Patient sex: M
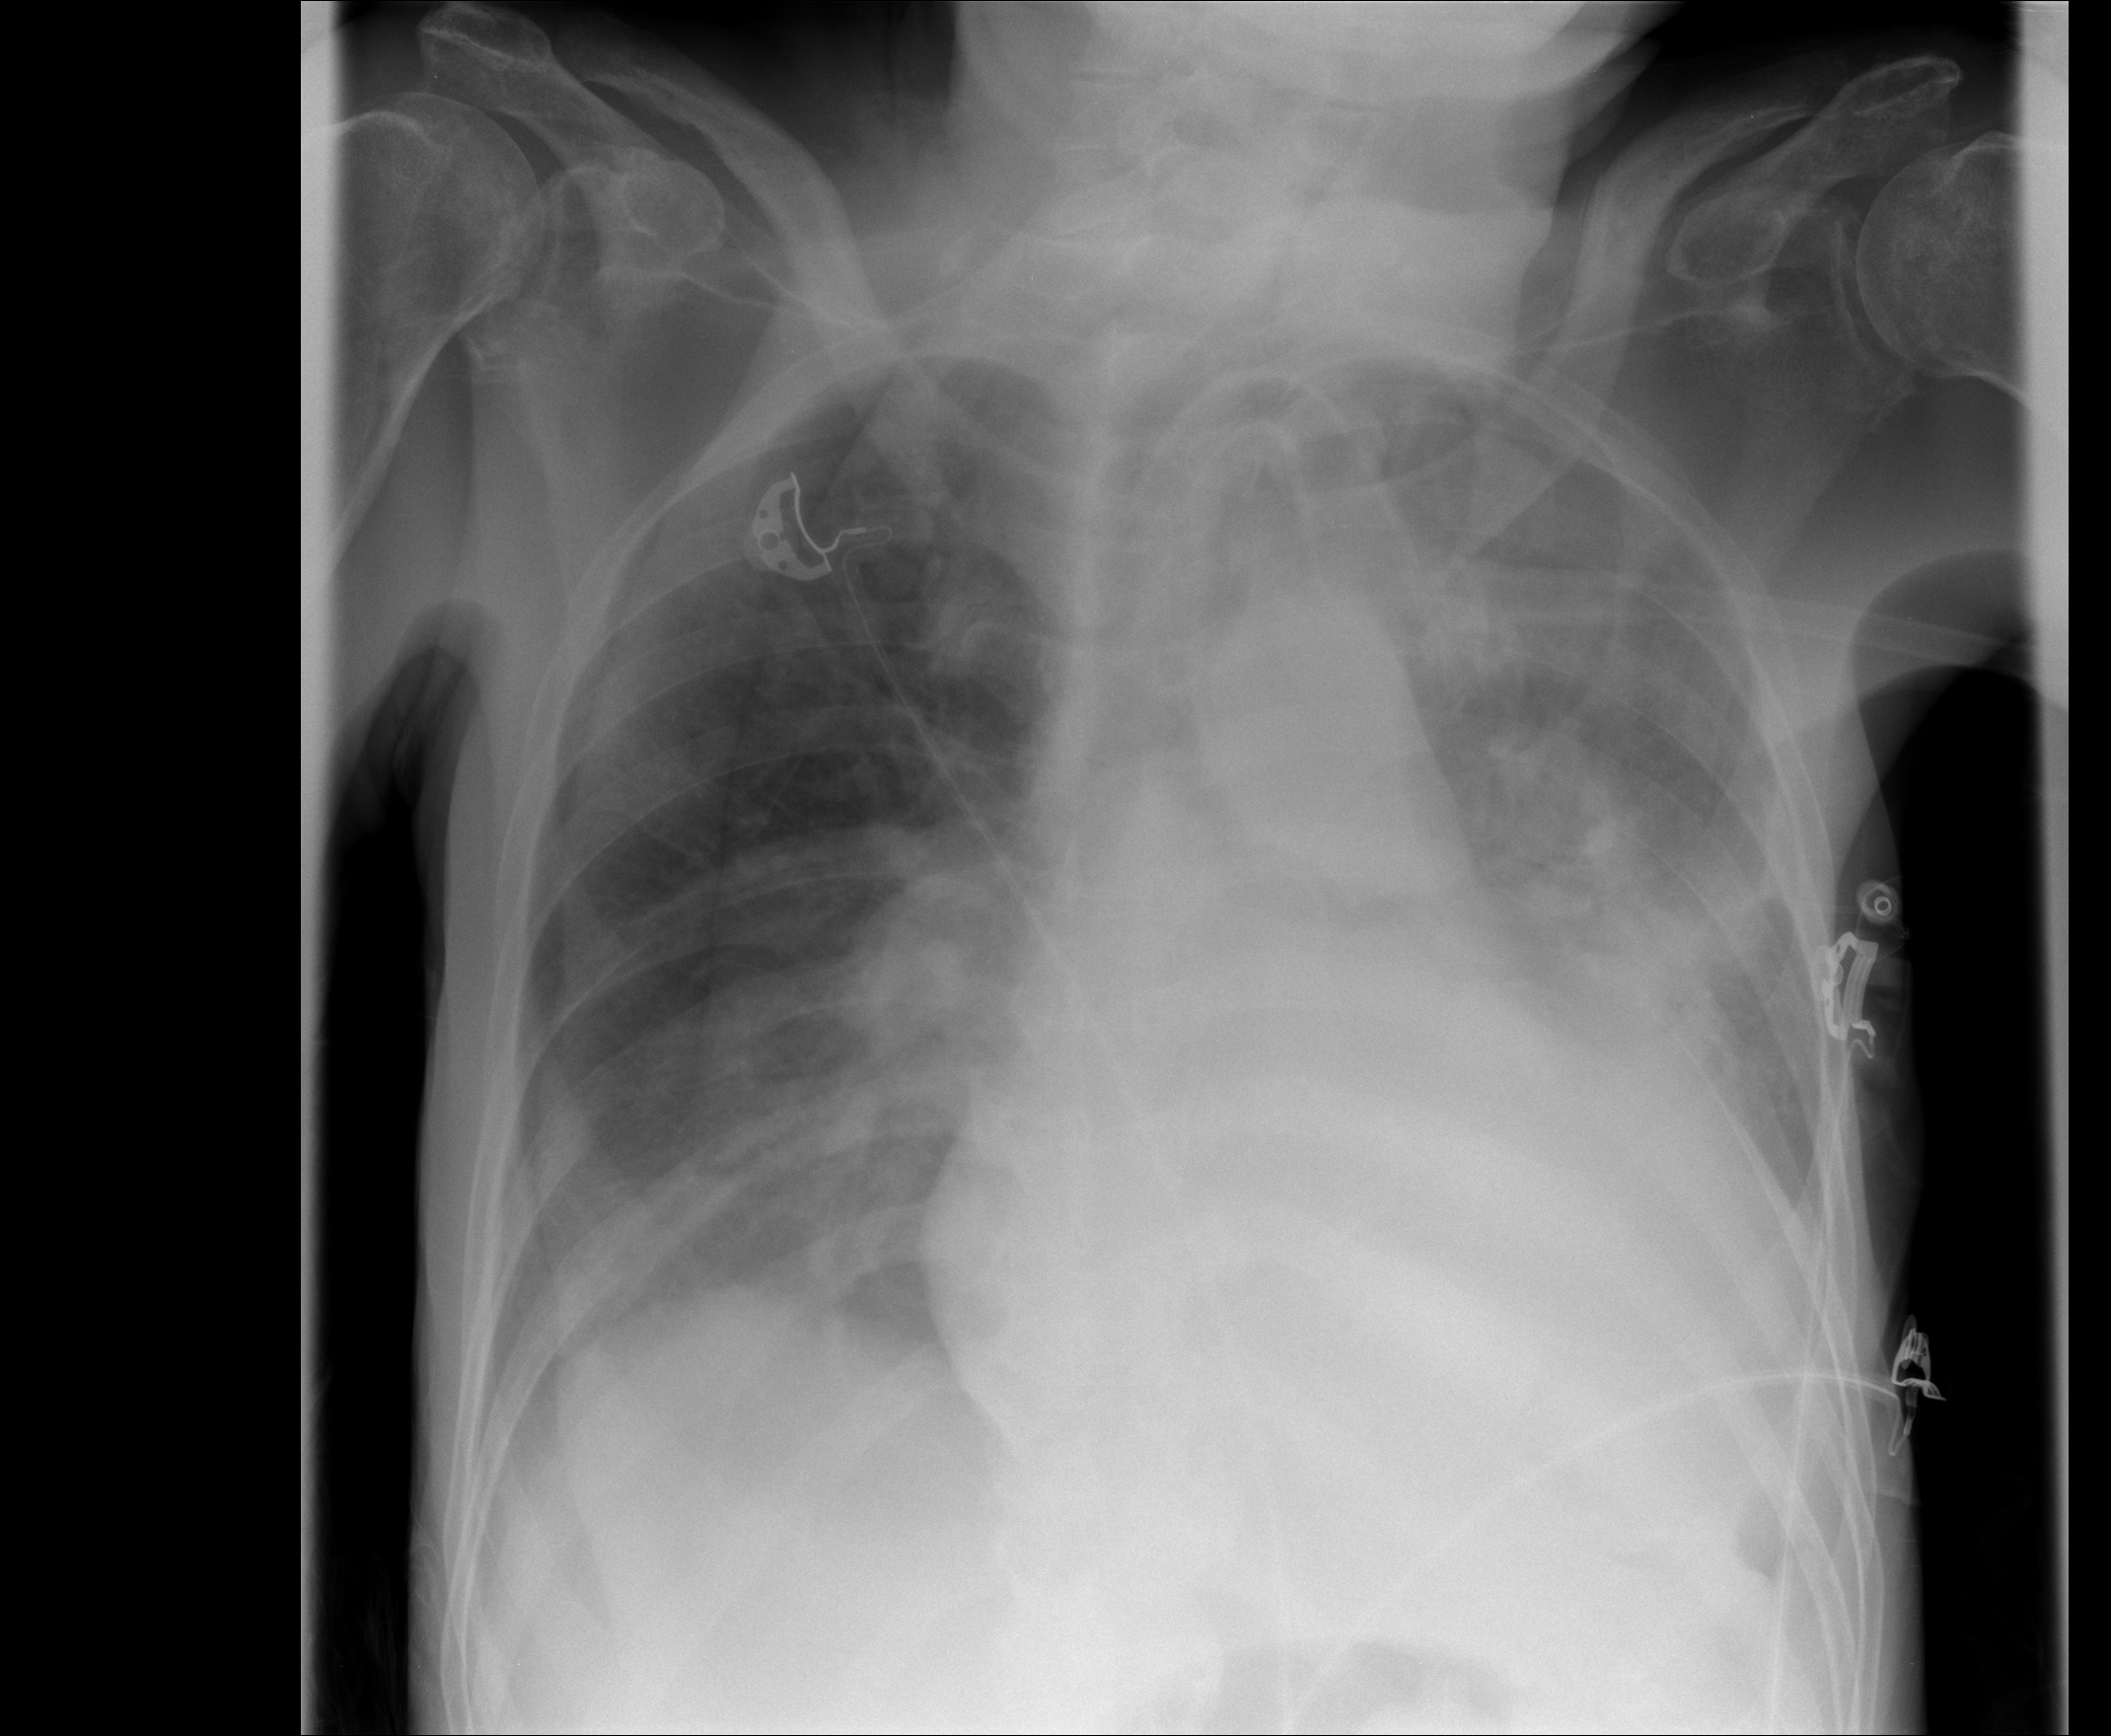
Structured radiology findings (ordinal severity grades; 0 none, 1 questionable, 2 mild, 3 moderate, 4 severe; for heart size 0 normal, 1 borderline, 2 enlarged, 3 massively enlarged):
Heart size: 2
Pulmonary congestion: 2
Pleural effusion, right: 1
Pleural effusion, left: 3
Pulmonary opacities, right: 2
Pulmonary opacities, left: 3
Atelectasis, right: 2
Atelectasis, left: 3